Question: Currently I have a users and an assets table (postgres backend), when a user creates a new asset it populates the asset id as expected 1, 2, 3, etc. which is displayed as ###1 based on our current asset tagging method.
As part of the asset management system we need to import assets that have been exported from our current system. I'm using roo and find_by_or_initialize to create these assets using their current id. However when I go to add a new asset it uses the first free id and uses that instead of using the next in the sequence. This wouldn't be an issue but there about 200 missing numbers in the existing management system and I can't think of a solution other than manually adding them at the moment.
Is there a way to make the id not use the first blank for instance; 1, 2, 6, 7, 8, 12?
This is the create method for the assets
'''
def create
@asset = current_user.assets.build(params[:asset])
if @asset.save
redirect_to root_path
flash.now[:success] = "Asset created!"
else
render 'static_pages/home'
end
end
'''
This is the method used to import existing assets
'''
def self.import(file)
spreadsheet = open_spreadsheet(file)
header = spreadsheet.row(1)
(2..spreadsheet.last_row).each do |i|
row = Hash[[header, spreadsheet.row(i)].transpose]
asset = find_or_initialize_by_id(spreadsheet.cell(i, 'A')) || new
asset.attributes = row.to_hash.slice(*accessible_attributes)
asset.save!
end
end
'''
EDIT:
And this is an example of the current behaviour

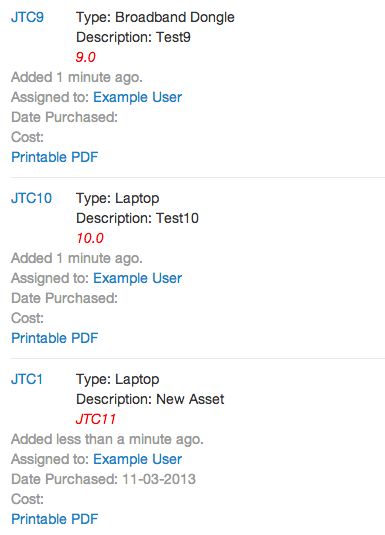
Answer: I've had a think about it and taken some advice from some people on reddit and have realised the logical solution is to restart the postgres sequence for 'asset_id_seq' to the last value in the existing management system.
I've included the relevant commands for this situation;
'''
asset_development=# alter sequence assets_id_seq restart with 1479;
ALTER SEQUENCE
asset_development=# \d assets_id_seq
Sequence "public.assets_id_seq"
Column | Type | Value
---------------+---------+---------------------
sequence_name | name | assets_id_seq
last_value | bigint | 1479
start_value | bigint | 1
increment_by | bigint | 1
max_value | bigint | 9223372036854775807
min_value | bigint | 1
cache_value | bigint | 1
log_cnt | bigint | 0
is_cycled | boolean | f
is_called | boolean | f
Owned by: public.assets.id
'''